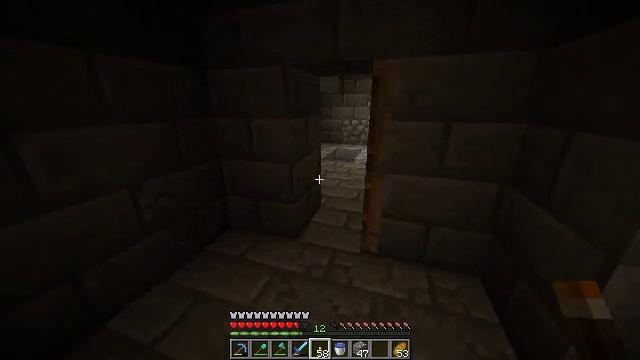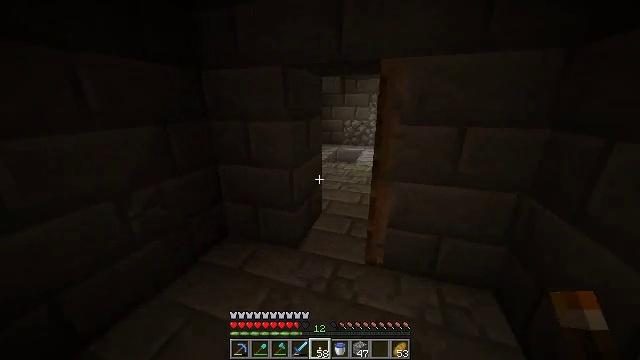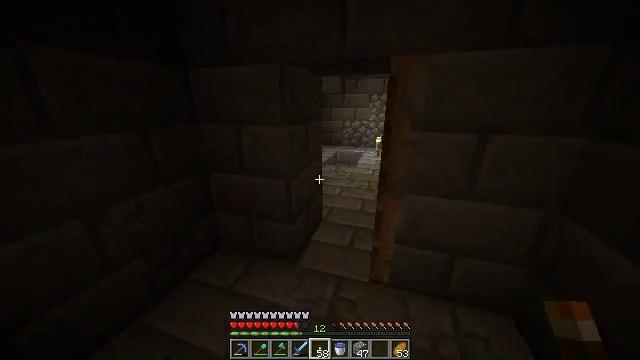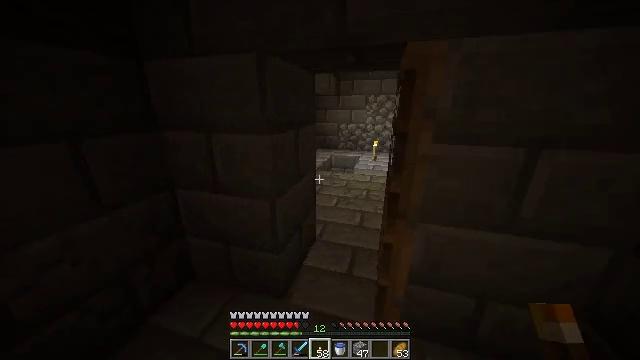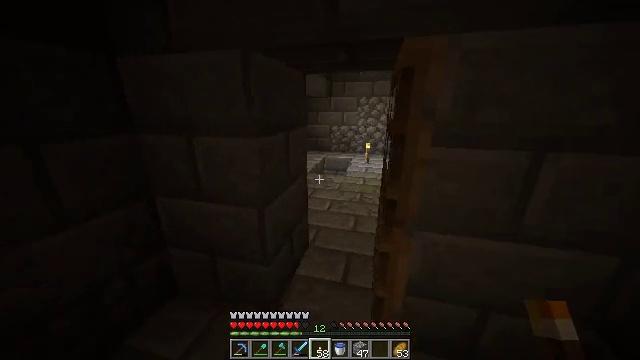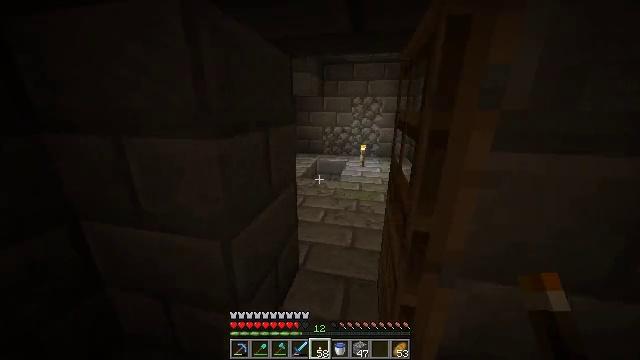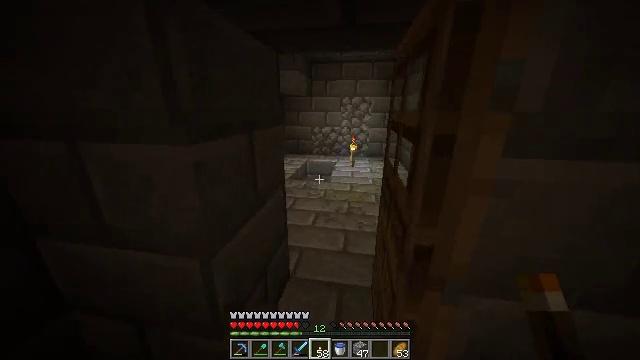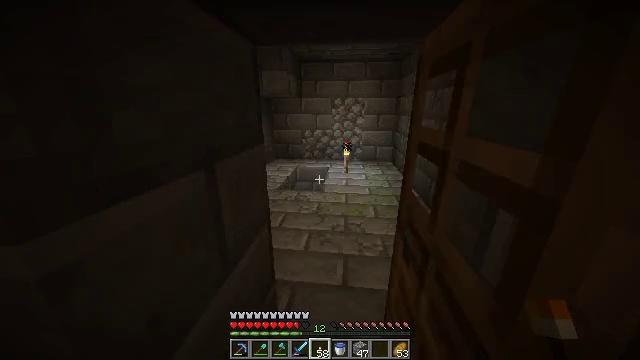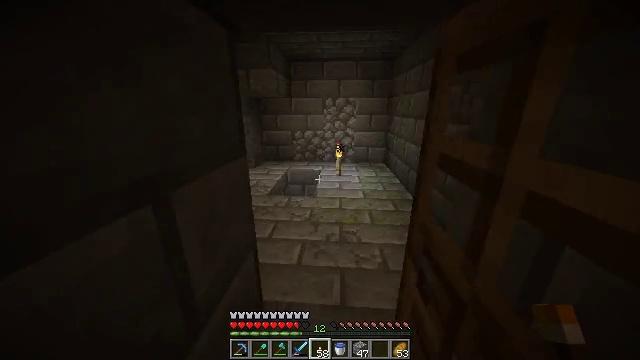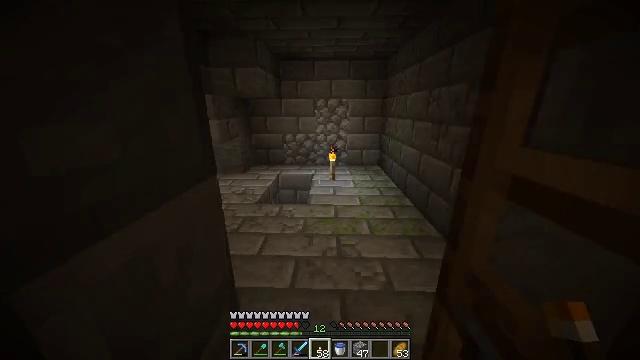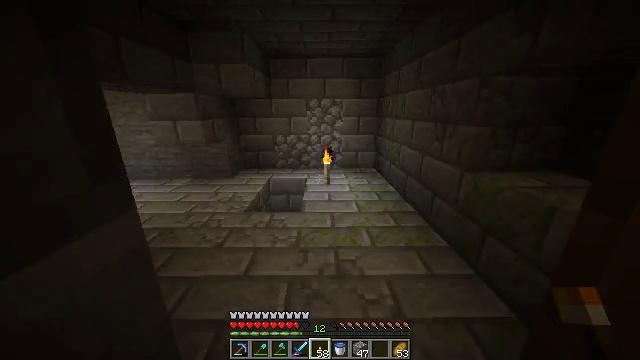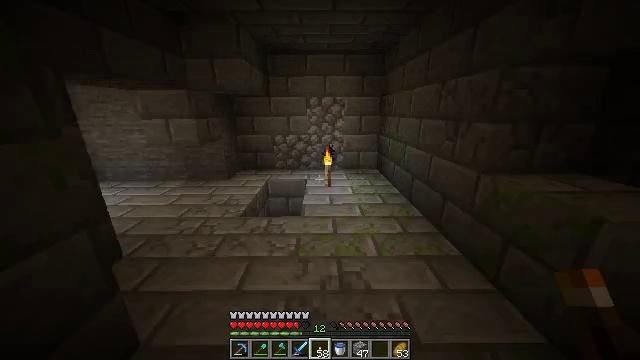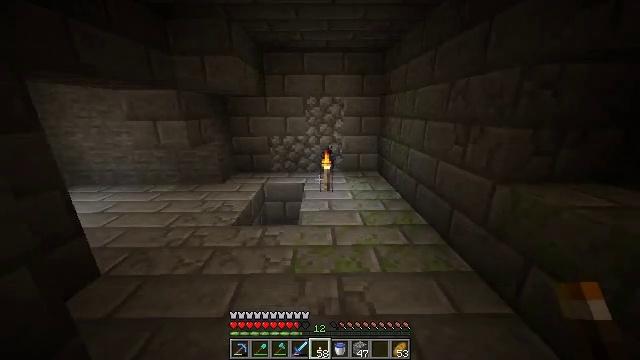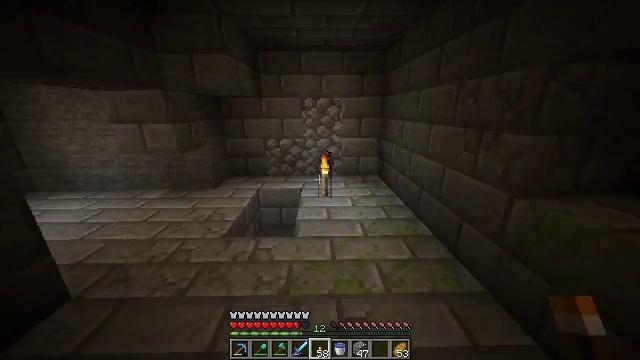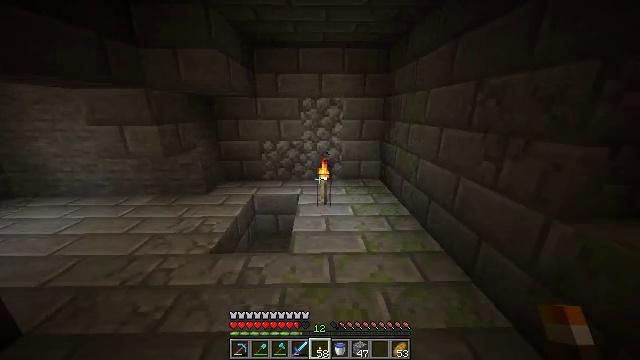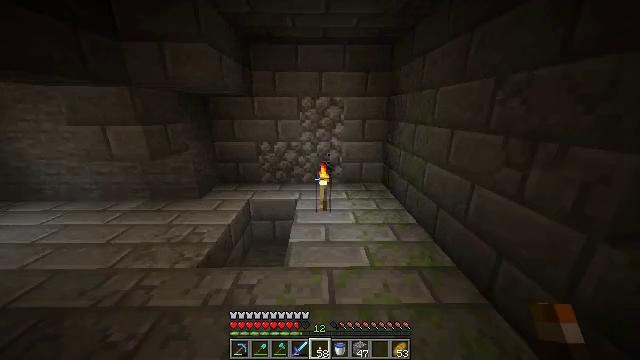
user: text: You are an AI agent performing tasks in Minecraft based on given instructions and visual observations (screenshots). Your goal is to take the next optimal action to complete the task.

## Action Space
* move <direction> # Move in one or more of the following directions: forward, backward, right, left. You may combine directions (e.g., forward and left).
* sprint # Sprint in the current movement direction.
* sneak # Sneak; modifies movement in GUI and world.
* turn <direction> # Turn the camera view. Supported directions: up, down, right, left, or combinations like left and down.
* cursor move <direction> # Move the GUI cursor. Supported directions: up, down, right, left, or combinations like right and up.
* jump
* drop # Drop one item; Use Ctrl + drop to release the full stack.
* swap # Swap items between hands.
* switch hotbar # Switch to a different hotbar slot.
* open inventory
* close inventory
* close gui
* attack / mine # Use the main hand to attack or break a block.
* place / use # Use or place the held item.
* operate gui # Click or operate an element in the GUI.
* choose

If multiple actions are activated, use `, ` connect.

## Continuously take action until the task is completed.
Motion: motion action
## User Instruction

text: Gather materials by mining mossy stone bricks.
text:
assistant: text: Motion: move forward, sprint
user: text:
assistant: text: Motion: move forward, sprint
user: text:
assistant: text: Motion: move forward, sprint, turn right
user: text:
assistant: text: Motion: move forward, sprint, turn right
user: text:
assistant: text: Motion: move forward, sprint, turn right
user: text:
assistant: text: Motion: move forward, sprint, turn right
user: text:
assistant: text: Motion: move forward, sprint, turn right
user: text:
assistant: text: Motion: move forward, sprint, turn right
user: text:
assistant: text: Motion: move forward, sprint, turn right
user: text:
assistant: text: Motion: move forward, sprint, turn right
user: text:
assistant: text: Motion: move forward, sprint
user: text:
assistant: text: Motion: move forward, sprint
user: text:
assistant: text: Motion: move forward, sprint
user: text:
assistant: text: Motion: move forward, sprint
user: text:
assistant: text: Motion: move forward, sprint
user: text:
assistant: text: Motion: move forward, sprint, turn left
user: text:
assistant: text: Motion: move forward, sprint, turn left and down
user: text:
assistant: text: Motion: move forward, sprint, turn left and down
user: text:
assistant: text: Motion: move forward, sprint, turn left
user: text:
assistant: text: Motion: move forward, sprint
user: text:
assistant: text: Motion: move forward, sprint, turn right
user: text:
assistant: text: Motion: turn right and down
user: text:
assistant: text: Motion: move right, turn right
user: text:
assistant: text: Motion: move right, turn right and up
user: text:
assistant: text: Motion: move right, turn right and up
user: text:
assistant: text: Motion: move right, turn right and up
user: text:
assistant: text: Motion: move right, turn right and up
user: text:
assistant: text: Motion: move right, turn right and up
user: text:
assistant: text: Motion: move right, turn right and up
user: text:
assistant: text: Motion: move right, turn right